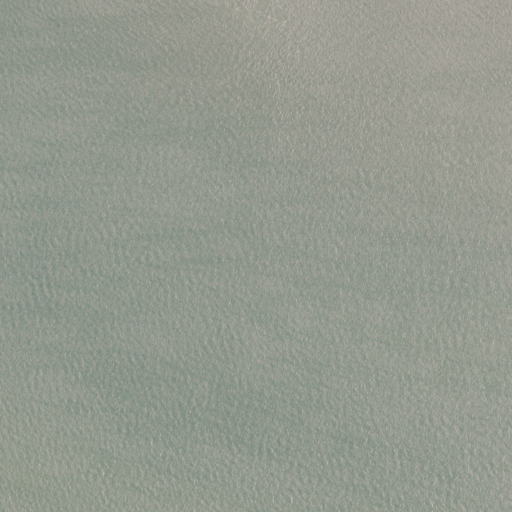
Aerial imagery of cape in South Carolina named Bull Point containing only open water